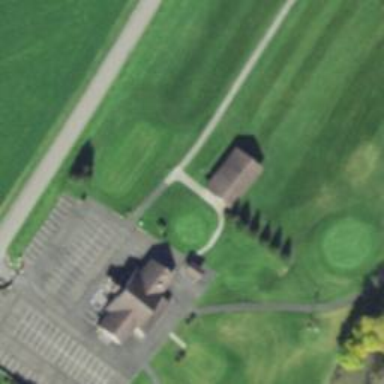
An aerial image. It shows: Golf tee.